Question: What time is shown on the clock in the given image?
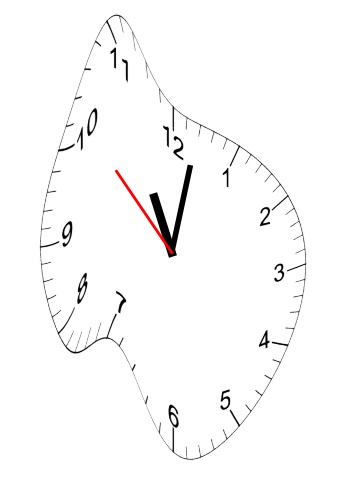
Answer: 11:01:52